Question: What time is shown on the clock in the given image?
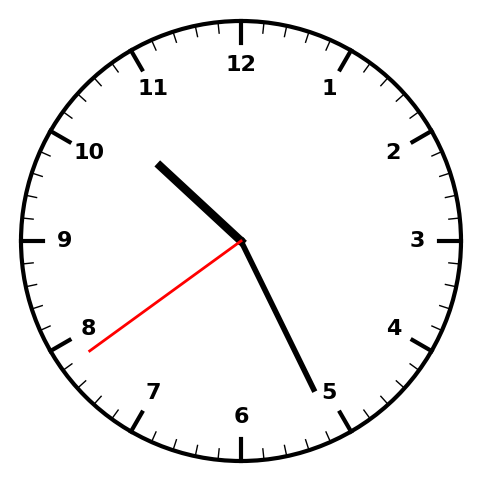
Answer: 10:25:39